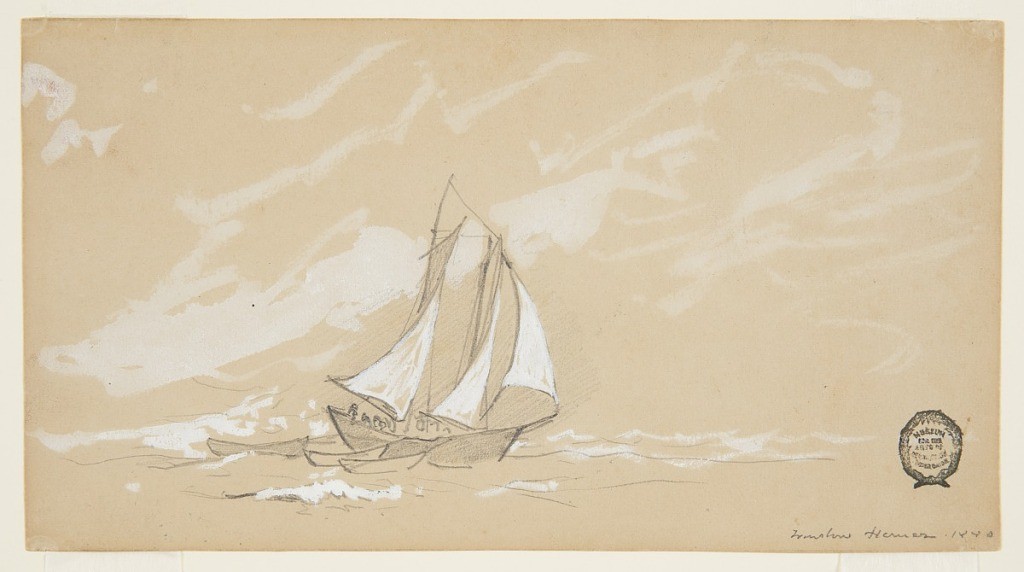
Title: Schooner with Three Dories
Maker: Winslow Homer, American, 1836–1910
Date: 1880
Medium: Graphite, brush and gouache on light-brown paper
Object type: Drawing
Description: Horiztonal view of a schooner with three dories.